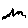
Label: zigzag